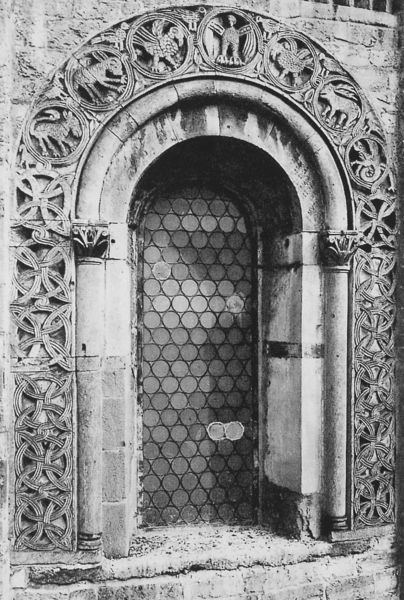
Titel: S. Abbondio
Standort: Como, S. Abbondio (EU - I - Lombardei)
Schlagwörter: vogel, fenster, glas, säulen, tür, haus, tiere, ornament, alt, architektur, stein, kreis, rund, bogen, mauer, rundbogen, ornamente, eingang, kapitelle, portal, hirsch, butzenscheiben, archivolte, fensterbogen, gewände, säulenportal, zirkelmuster, rundglas